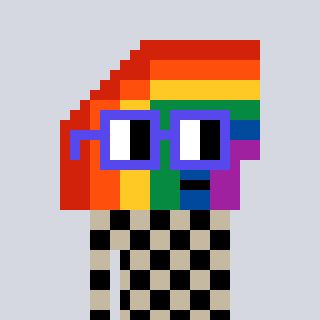
a pixel art character with square blue glasses, a rainbow-shaped head and a bege-colored body on a cool background